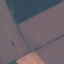
Land use / land cover class: AnnualCrop